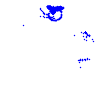
Particle: kaon